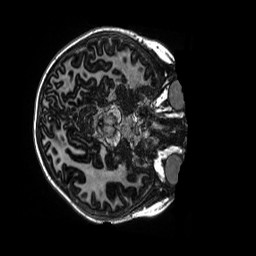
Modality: MP2RAGE
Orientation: axial
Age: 9
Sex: male
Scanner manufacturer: siemens
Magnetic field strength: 3 T
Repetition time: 4 s
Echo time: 0.00303 s